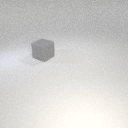
large gray rubber cube